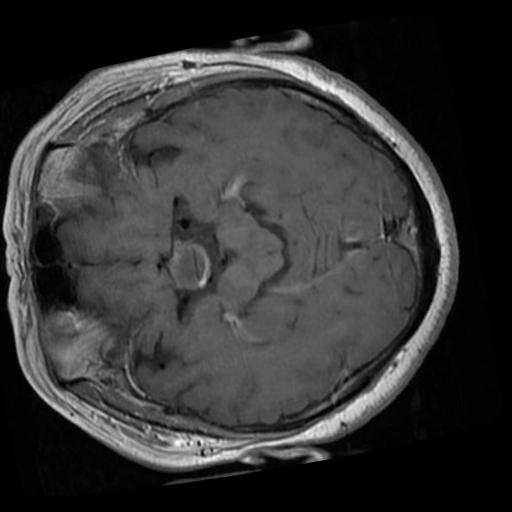
Label: brain_tumor